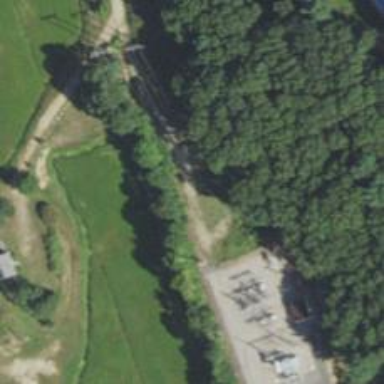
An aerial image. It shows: Abandoned railway next to bridleway.